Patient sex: M
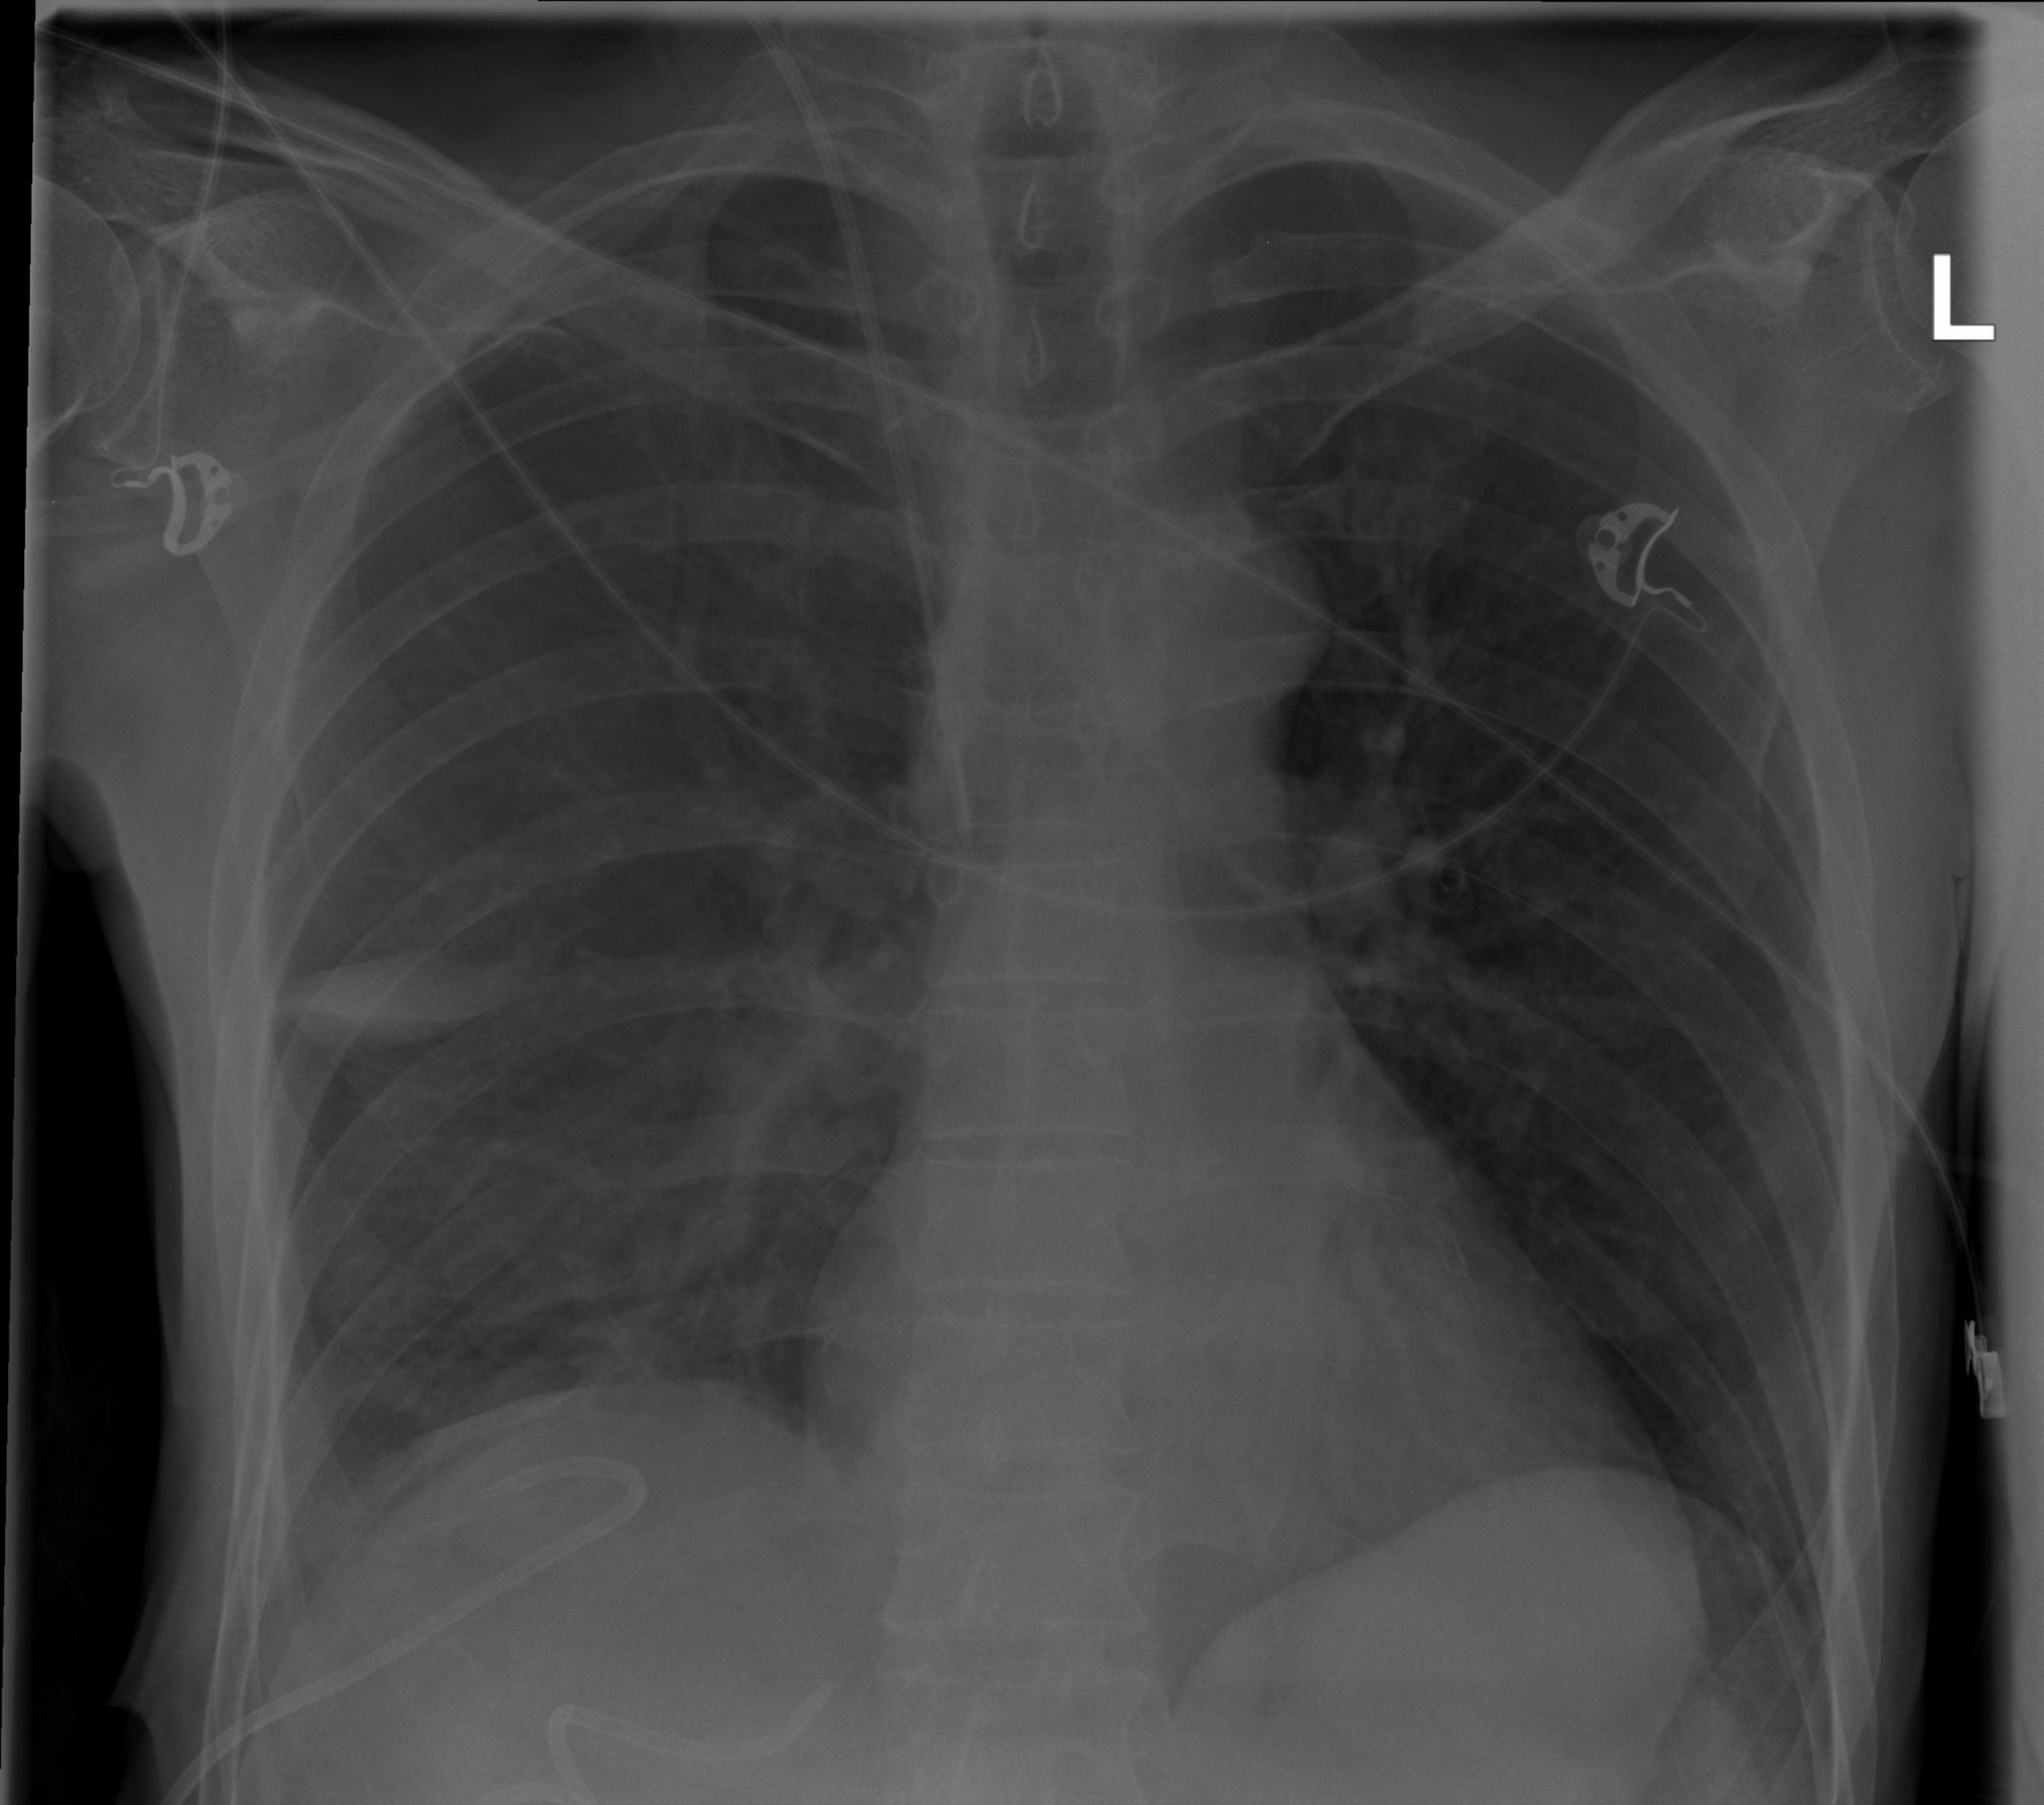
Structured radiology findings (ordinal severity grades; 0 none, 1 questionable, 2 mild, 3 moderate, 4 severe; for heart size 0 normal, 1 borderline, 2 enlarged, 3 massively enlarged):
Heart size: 0
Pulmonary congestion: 0
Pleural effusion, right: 2
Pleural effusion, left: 0
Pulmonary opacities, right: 0
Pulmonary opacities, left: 0
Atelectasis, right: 2
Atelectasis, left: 0